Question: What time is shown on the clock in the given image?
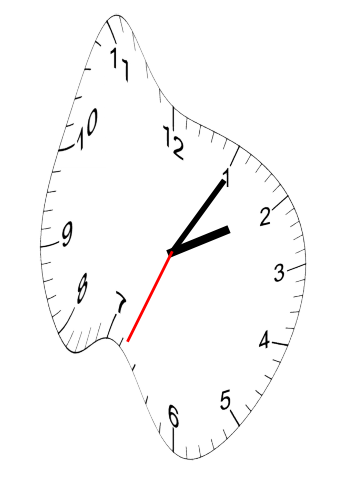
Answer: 02:05:34